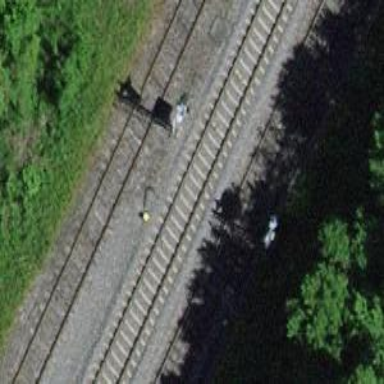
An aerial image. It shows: Railway signal.